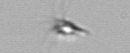
Label: Calciopappus